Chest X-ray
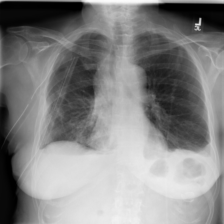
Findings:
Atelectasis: negative
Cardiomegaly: negative
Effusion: negative
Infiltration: negative
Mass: negative
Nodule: negative
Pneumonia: negative
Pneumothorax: negative
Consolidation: negative
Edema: negative
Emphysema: negative
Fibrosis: negative
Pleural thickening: negative
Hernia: negative